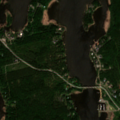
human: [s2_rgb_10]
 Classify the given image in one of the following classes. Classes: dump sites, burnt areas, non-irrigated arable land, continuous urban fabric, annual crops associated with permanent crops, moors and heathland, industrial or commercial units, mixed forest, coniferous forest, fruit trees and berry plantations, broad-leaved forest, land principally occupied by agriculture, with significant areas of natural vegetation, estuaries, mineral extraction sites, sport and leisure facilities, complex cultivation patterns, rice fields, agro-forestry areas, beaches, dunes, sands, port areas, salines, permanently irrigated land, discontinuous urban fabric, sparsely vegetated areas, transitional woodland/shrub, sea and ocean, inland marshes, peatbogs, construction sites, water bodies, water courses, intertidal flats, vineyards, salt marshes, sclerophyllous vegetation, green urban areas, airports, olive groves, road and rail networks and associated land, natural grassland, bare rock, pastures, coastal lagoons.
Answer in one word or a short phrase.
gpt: mixed forest, sea and ocean